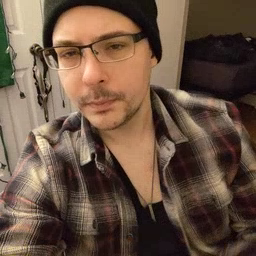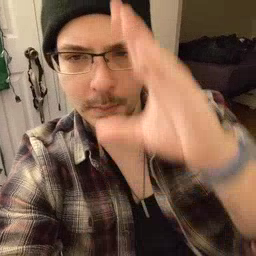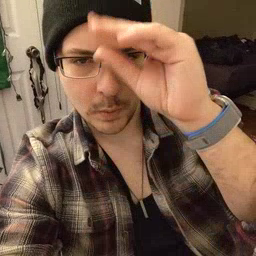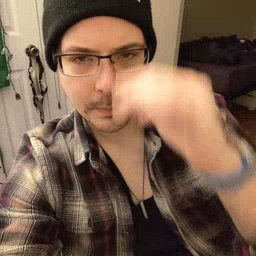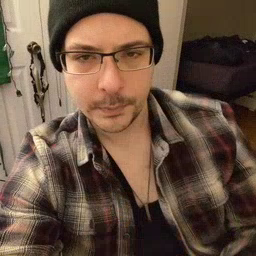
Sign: boy